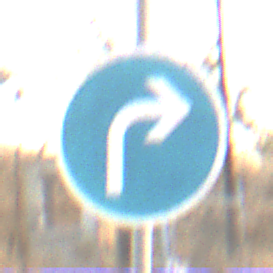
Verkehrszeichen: VorgeschriebeneFahrtrichtungRechts
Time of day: SunriseSunset
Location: Outdoor (RoadRail)
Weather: PartlyCloudy
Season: NotSpecified
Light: Natural